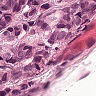
Metastatic tissue present: yes